Question: I am looking to use the iOS system 'torch' icon (see below) for my own iOS app.
1. Does Apple allow for the reuse of their icons within other apps?
2. Where can I find the original artwork in a convenient image format?

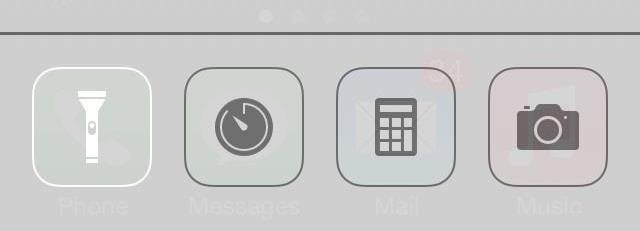
Answer: > Does Apple allow for the reuse of their icons within other apps?
<URL>
> You may not use the Apple Logo or any other Apple-owned graphic symbol, logo, or icon on or in connection with web sites, products, packaging, manuals, promotional/advertising materials, or for any other purpose except pursuant to an express written trademark license from Apple, such as a reseller agreement.